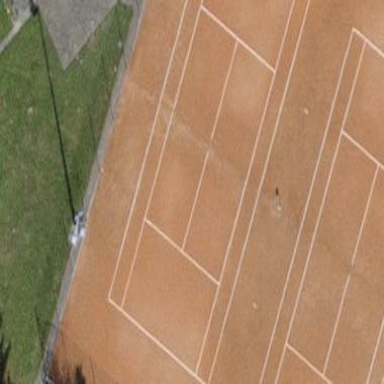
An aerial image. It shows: Tennis court on the leisure land pitch.